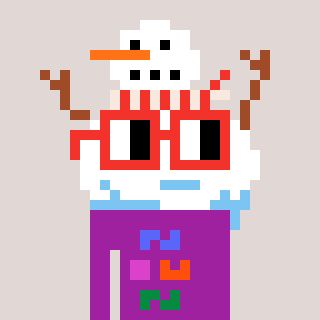
a pixel art character with square red glasses, a snowman-shaped head and a magenta-colored body on a warm background